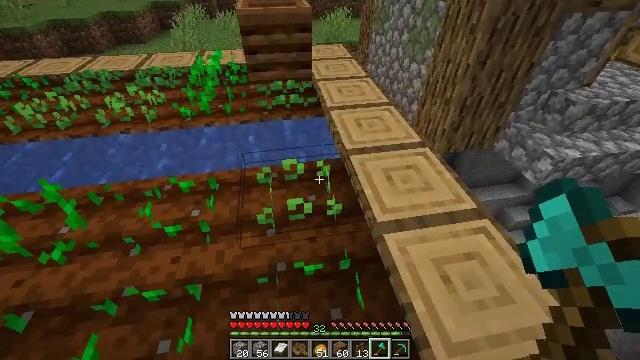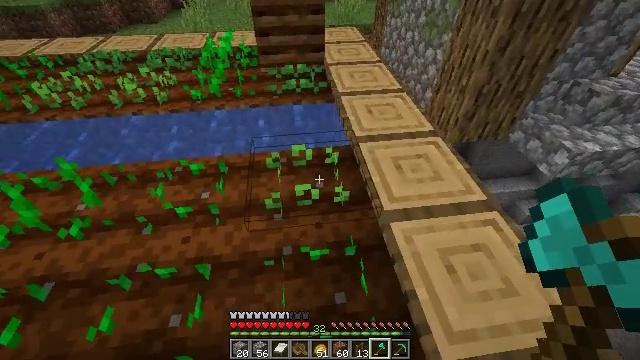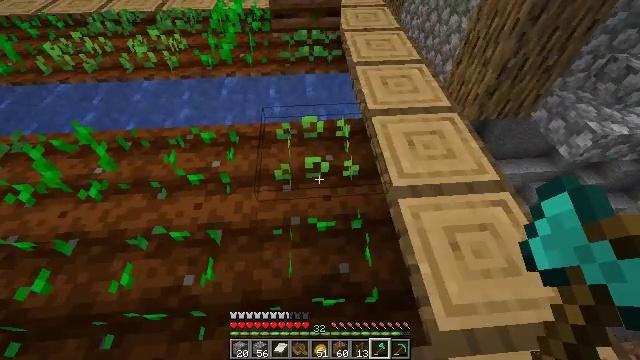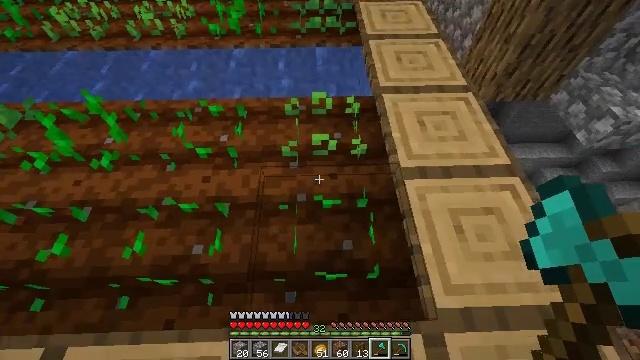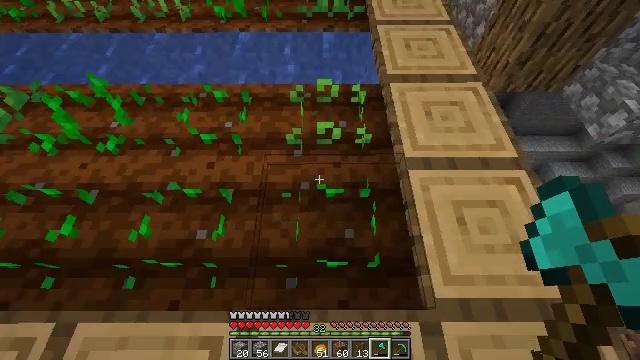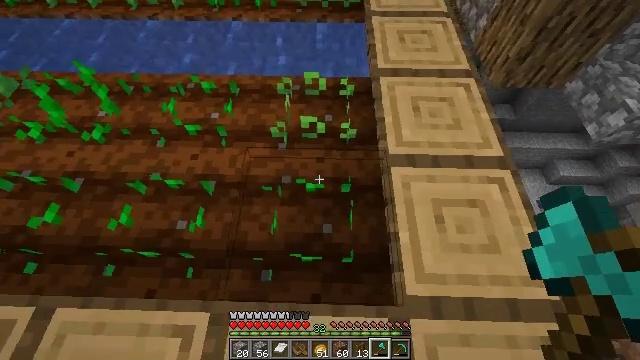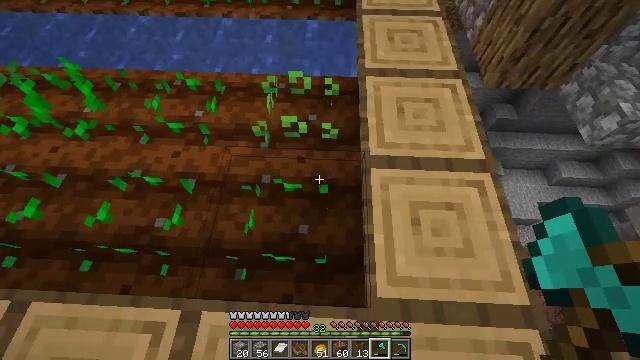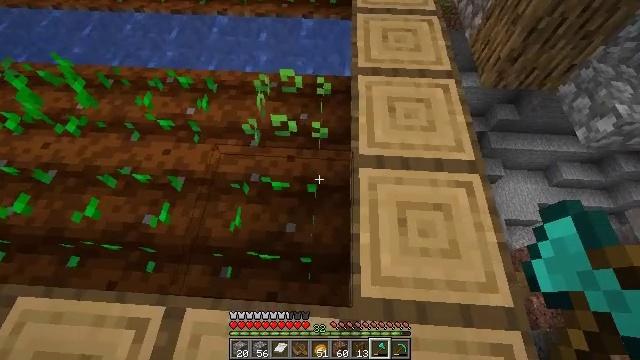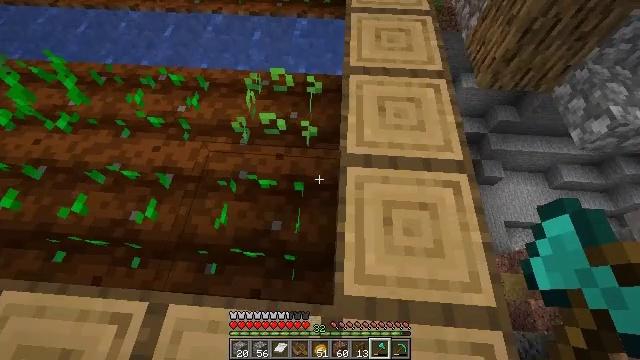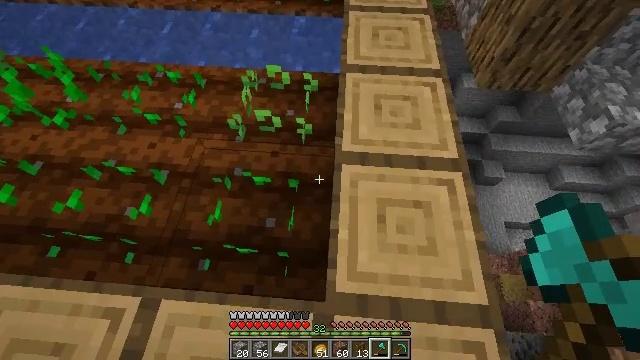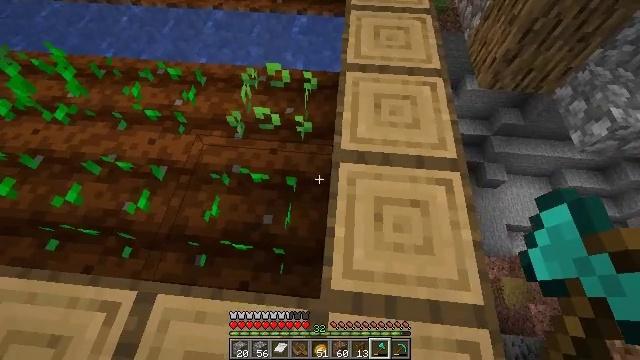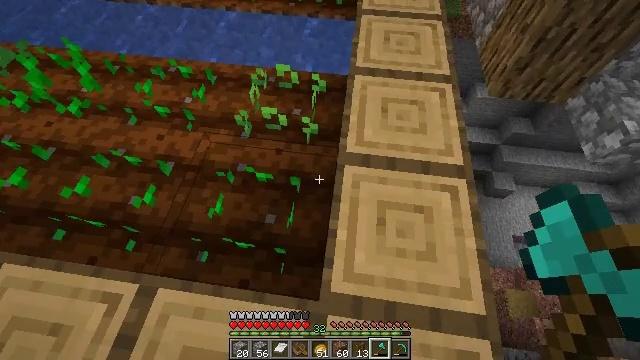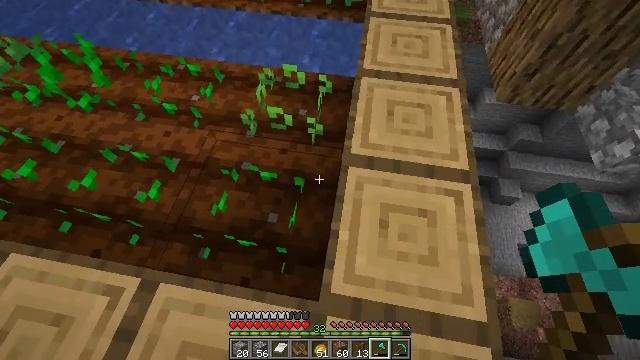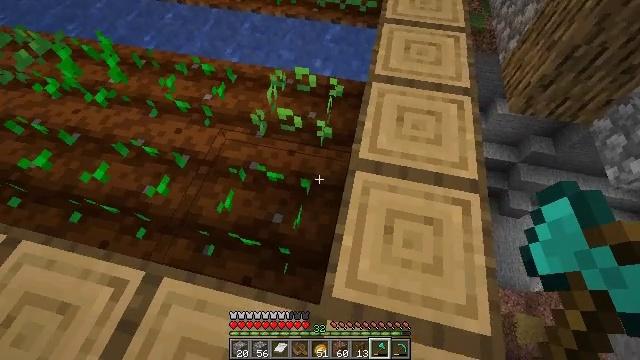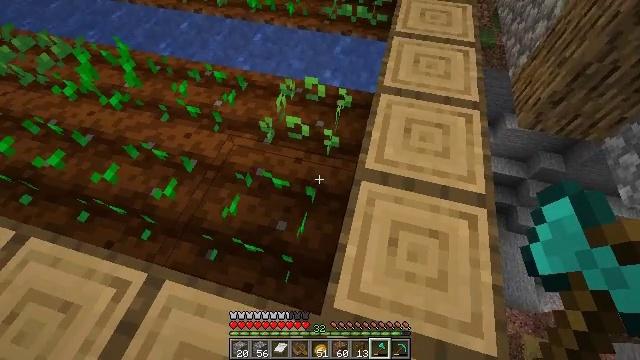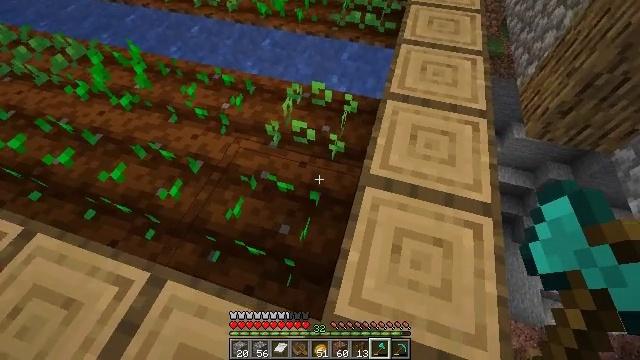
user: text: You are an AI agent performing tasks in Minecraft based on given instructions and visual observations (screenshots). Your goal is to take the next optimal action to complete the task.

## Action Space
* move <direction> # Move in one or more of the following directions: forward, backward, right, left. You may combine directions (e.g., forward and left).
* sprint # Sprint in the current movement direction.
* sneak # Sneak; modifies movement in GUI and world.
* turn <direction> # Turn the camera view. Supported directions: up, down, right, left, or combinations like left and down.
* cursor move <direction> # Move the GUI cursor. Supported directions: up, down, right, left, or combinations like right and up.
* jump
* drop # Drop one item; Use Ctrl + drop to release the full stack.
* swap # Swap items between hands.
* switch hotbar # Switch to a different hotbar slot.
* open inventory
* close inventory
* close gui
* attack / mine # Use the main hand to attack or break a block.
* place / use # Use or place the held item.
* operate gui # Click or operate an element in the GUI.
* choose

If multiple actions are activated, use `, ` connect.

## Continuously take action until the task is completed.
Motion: motion action
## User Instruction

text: Gather beetroots by breaking the plants.
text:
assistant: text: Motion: turn left and down
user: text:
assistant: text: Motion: turn left and down
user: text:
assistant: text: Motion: turn left and down
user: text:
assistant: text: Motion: move right, turn left and down
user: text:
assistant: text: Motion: move right, turn left and down
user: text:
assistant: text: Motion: move right, turn left
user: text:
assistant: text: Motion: no_op
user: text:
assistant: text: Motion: no_op
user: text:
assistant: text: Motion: no_op
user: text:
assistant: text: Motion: no_op
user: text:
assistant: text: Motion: turn left
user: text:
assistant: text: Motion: turn left
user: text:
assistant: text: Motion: turn left
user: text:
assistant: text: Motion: turn left and up
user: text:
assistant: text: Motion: turn left and up
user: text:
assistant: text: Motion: no_op
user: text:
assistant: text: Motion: turn up
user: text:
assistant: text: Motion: turn up
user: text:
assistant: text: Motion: turn up
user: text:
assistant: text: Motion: no_op
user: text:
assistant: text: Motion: no_op
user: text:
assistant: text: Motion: attack / mine
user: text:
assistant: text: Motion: attack / mine
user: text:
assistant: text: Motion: no_op
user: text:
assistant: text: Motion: no_op
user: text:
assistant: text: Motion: no_op
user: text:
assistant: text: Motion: no_op